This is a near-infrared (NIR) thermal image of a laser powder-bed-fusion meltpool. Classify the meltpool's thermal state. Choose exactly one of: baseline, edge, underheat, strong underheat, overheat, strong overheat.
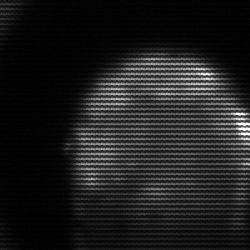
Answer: edge